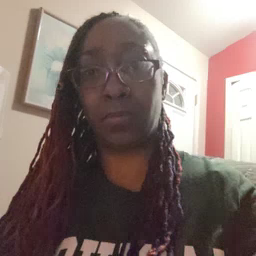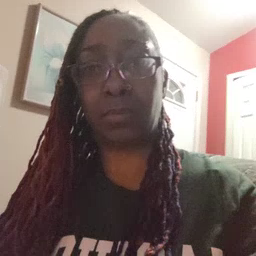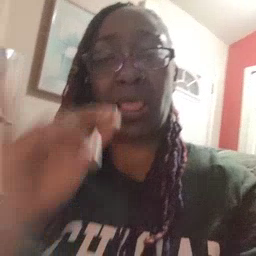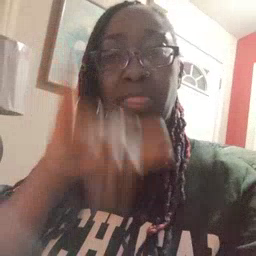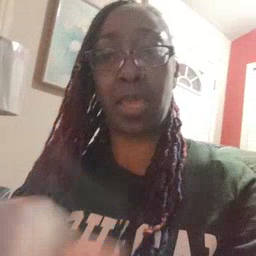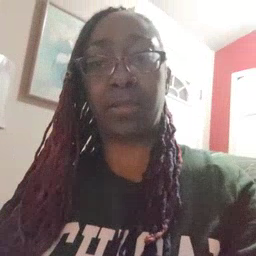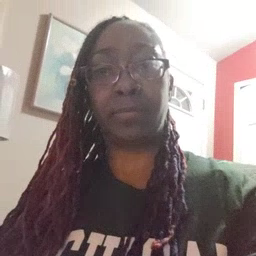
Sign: that